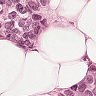
Metastatic tissue present: yes